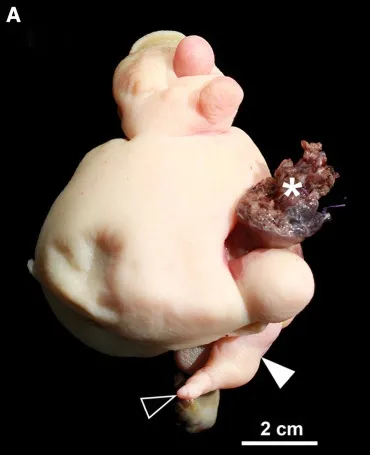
(A,B) excision of the fetiform mass in external view. White asterisk marks the peduncle and the resection margin, respectively. White arrowhead shows the rudimentary leg, black arrowhead the single toe.
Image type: medical_photograph (oral_photograph)